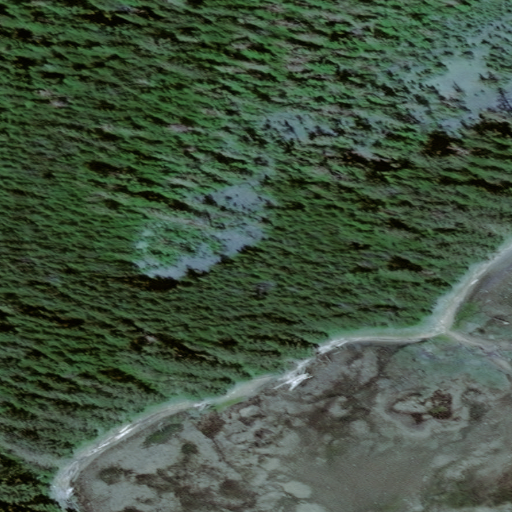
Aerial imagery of cape in Alaska named Point Barrie containing only unknown